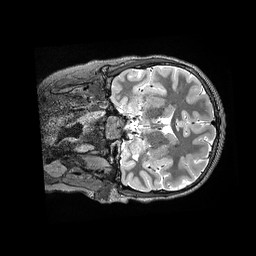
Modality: T2w
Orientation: coronal
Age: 14
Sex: male
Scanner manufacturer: siemens
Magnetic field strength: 3 T
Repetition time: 3.2 s
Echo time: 0.564 s